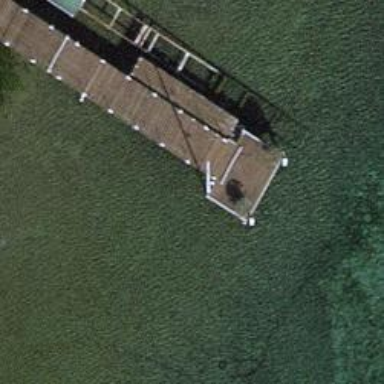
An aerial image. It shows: Man-made pier.